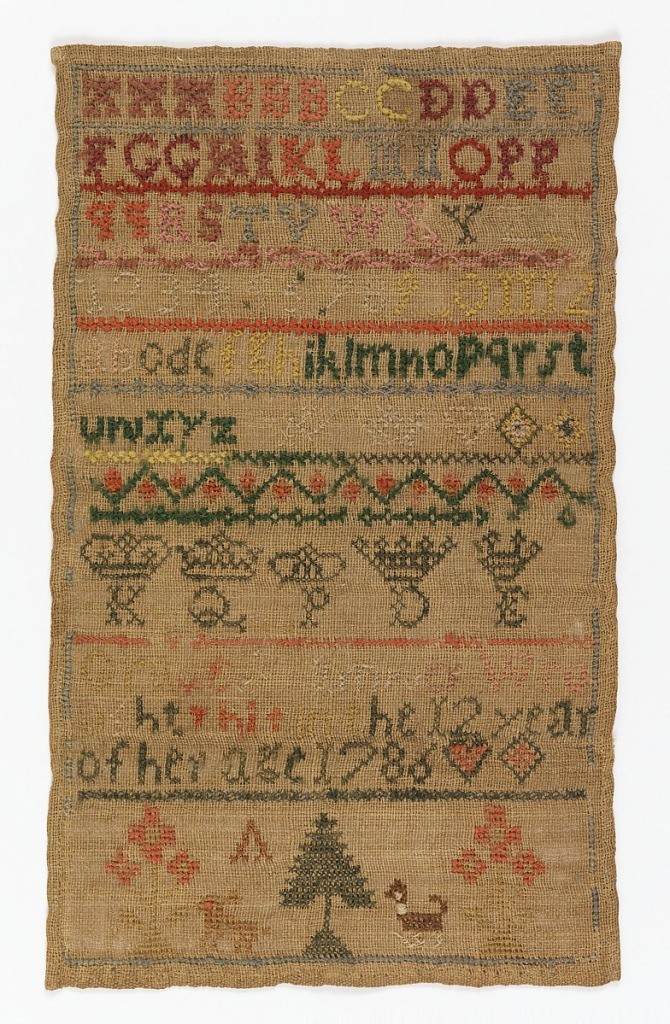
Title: Sampler
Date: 1786
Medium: wool on linen Technique: cross and satin stitches on plain weave foundation. Counted stitches.
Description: Two alphabets and a set of numerals, a row of crowns identified K, Q, P, D, and E.  "Gra---m--er wrought this in the 12 year of her age 1786."  Assorted trees and animals at the bottom.